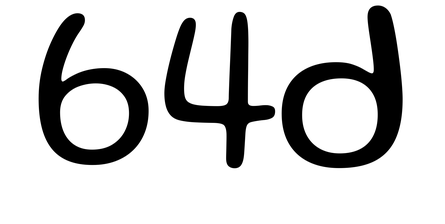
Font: Gluten_Light